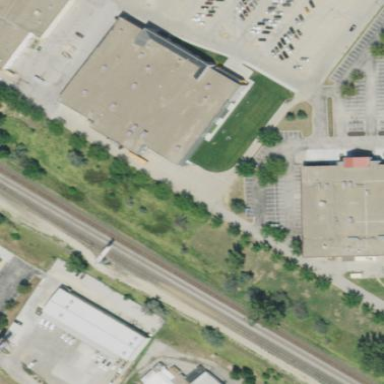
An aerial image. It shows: Commercial building.